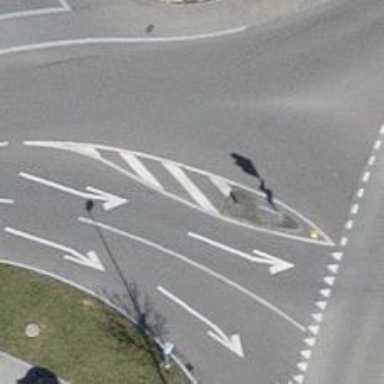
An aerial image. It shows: Zebra crossing on the road.